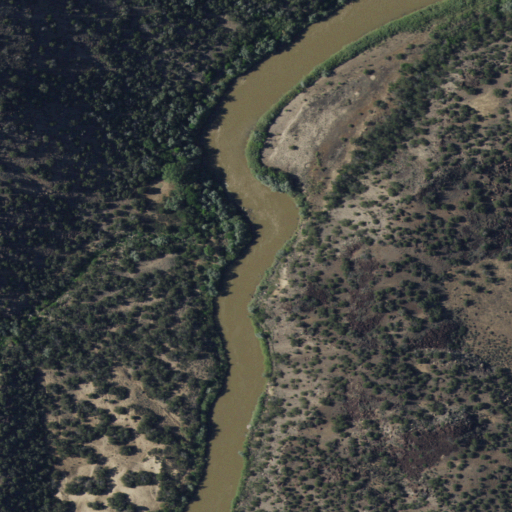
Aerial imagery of valley in New Mexico named Pajarito Canyon containing shrub, evergreen forest, open water, herbaceous wetlands, and woody wetlands